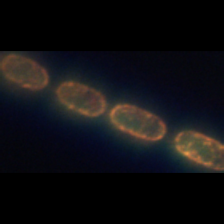
Taxon: Stephanopyxis
Group: Diatoms